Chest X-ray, PA view. Patient: 48 years old, sex M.
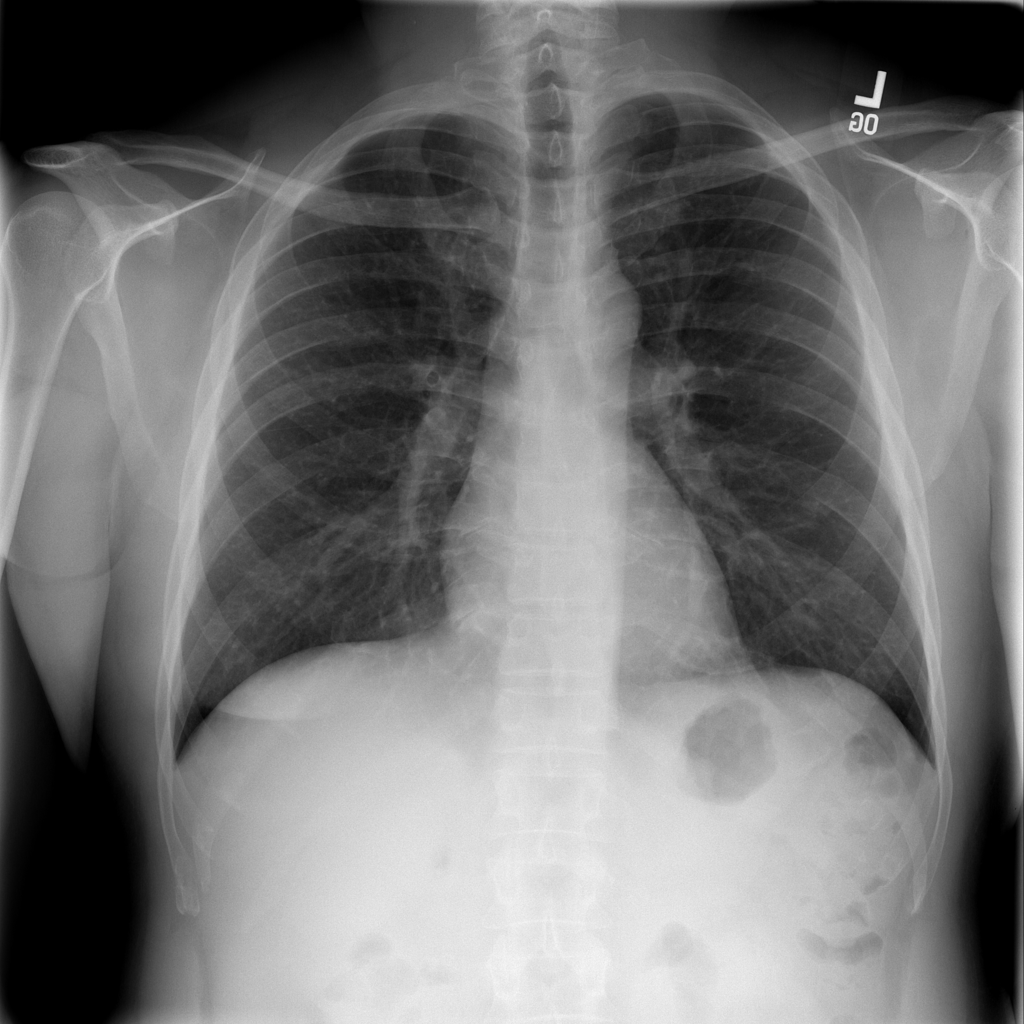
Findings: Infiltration